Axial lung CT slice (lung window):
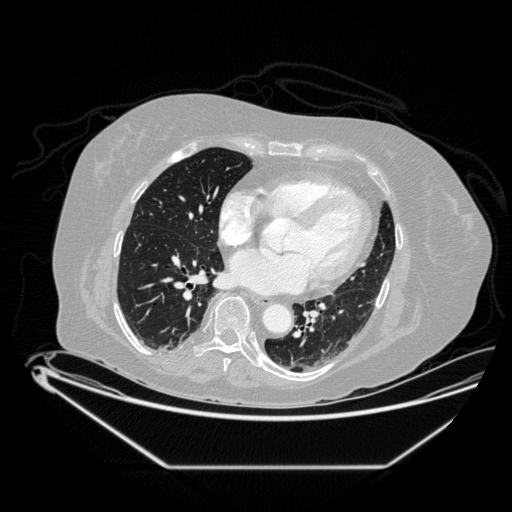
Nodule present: no